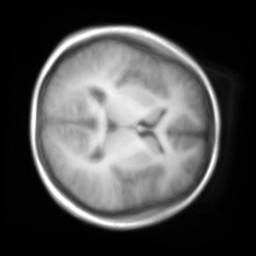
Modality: T1w
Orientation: axial